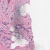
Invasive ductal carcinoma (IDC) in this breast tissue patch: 1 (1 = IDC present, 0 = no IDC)